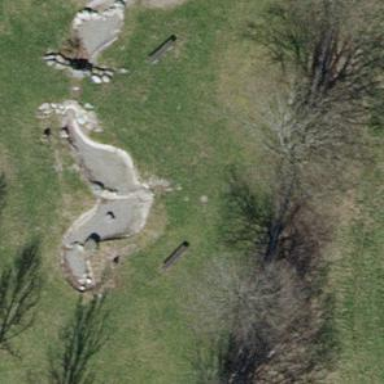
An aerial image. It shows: Brown bench in the vicinity.